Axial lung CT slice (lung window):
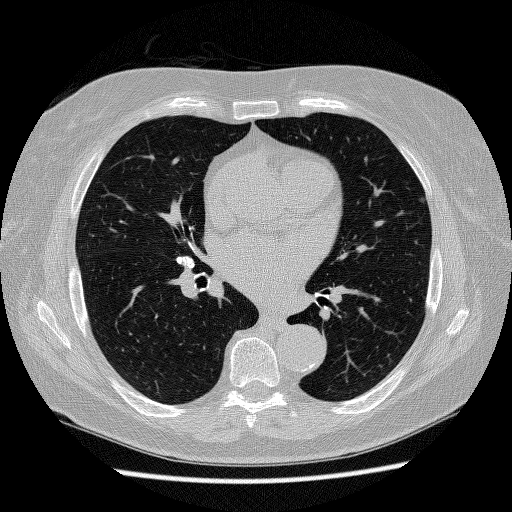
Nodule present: yes
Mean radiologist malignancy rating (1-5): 3.25